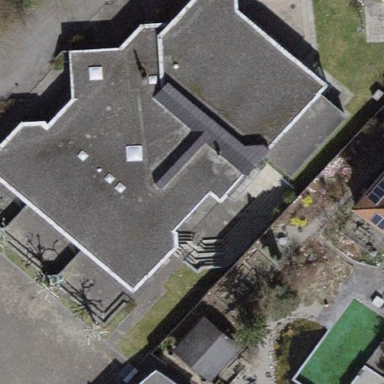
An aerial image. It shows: Building that is place of worship.